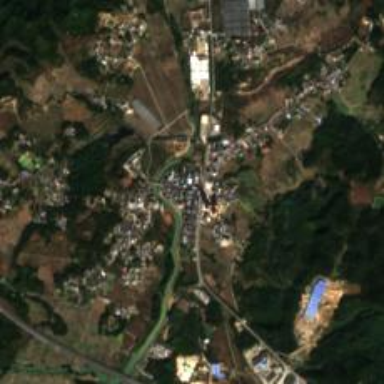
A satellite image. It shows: Ethnic township within town.